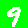
Digit: 9